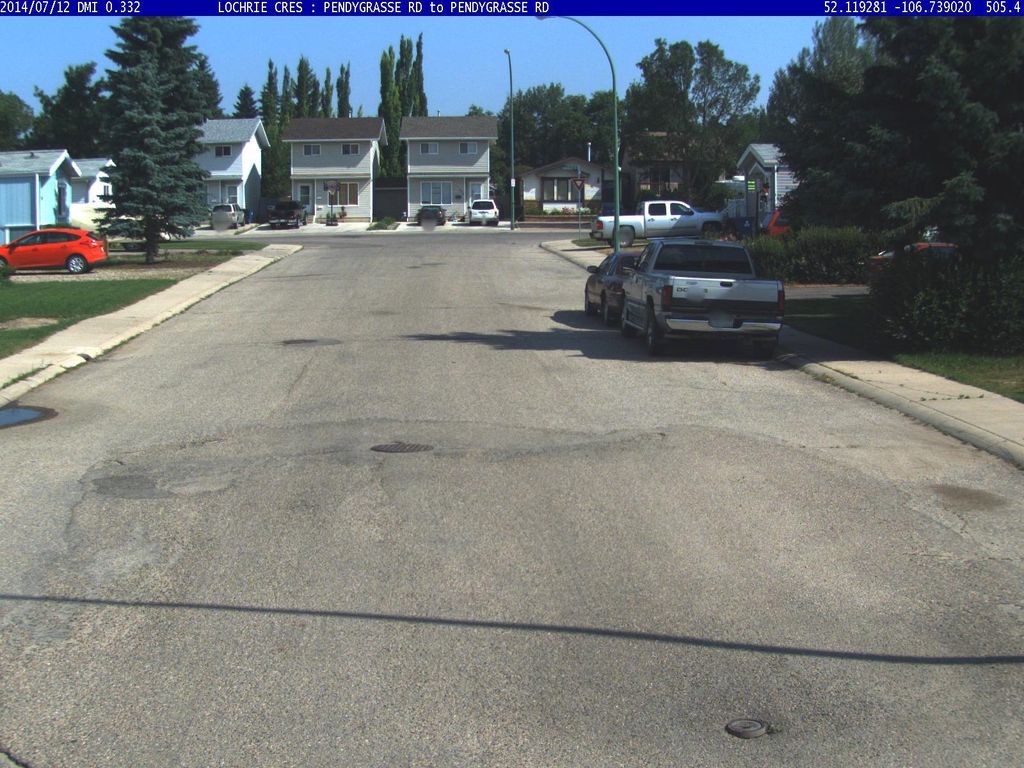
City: saskatoon